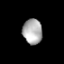
Tissue: lung
Cell type: Others
Senescence score: 0.2154
Nuclear area (px): 481
Mean DAPI intensity: 173.241